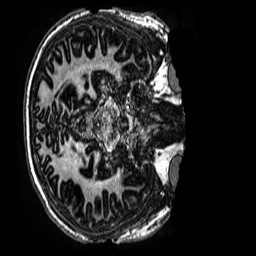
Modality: MP2RAGE
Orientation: axial
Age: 13
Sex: male
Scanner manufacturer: siemens
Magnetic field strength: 3 T
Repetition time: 4 s
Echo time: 0.00299 s